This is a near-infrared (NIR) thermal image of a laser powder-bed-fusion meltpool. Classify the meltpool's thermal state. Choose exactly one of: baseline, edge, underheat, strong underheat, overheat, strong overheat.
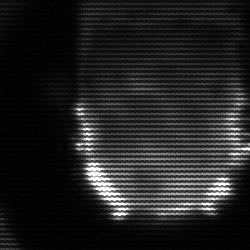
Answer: baseline